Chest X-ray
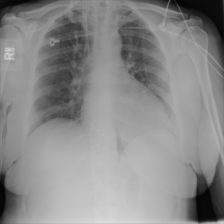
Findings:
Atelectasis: negative
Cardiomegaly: negative
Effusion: negative
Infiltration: negative
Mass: negative
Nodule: negative
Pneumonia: negative
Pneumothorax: negative
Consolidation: negative
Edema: negative
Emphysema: negative
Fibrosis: negative
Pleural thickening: negative
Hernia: negative